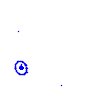
Particle: electron